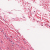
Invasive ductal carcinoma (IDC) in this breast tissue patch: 0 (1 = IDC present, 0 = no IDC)